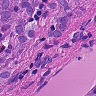
Metastatic tissue present: yes